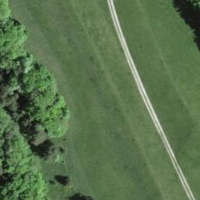
EUNIS habitat code: 52
Species observed at this site:
Campanula glomerata